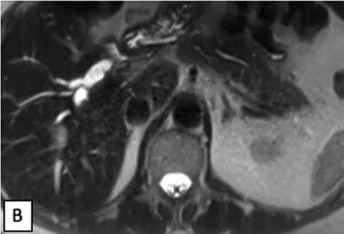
High power.
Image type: radiology (mri)